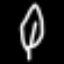
Label: leaf